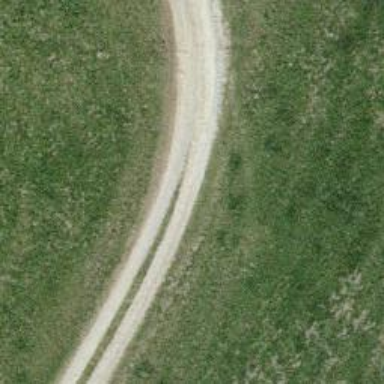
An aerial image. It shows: Track with grade 2 gravel surface.